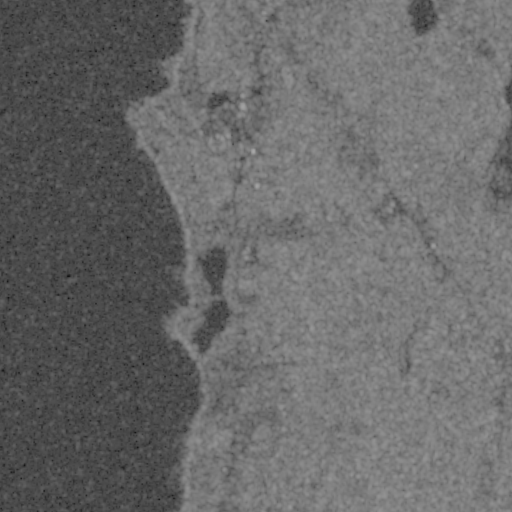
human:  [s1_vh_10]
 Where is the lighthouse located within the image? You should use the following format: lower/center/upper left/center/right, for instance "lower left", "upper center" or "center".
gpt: The lighthouse is located in the upper left of the image.
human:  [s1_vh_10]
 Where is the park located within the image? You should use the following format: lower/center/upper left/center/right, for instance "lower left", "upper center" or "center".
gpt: The park is located in the upper center of the image.
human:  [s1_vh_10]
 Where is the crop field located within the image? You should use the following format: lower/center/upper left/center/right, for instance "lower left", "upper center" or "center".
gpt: There is no crop field in the image.

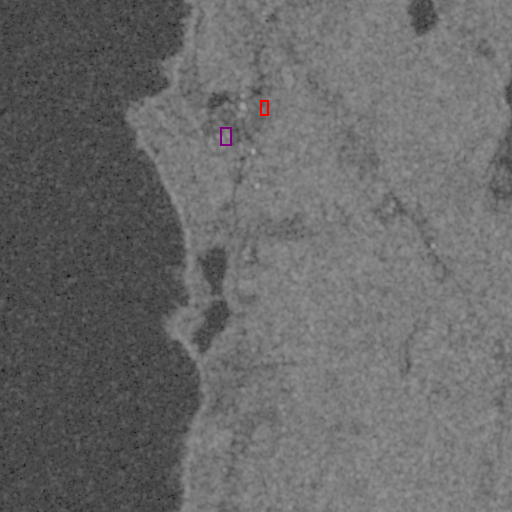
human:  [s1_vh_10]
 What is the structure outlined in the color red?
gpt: The structure outlined in red is a park.
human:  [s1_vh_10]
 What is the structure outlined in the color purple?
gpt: The structure outlined in purple is a building.
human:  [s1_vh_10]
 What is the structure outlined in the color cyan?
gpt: There is no cyan outline.